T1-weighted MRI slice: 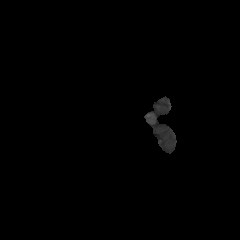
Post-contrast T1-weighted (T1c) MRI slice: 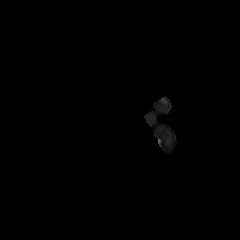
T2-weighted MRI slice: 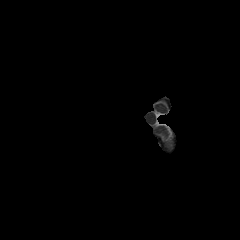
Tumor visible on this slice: no